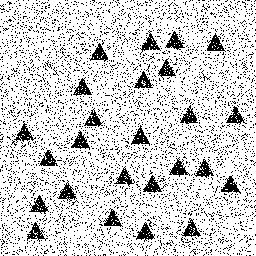
Squares: 0
Triangles: 25
Stars: 0
Total shapes: 25